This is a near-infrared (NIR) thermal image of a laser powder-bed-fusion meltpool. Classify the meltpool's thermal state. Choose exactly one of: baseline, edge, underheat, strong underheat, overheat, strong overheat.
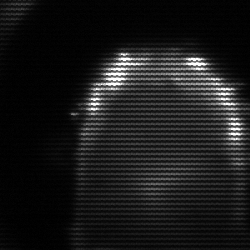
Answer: baseline